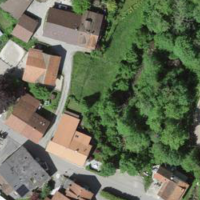
EUNIS habitat code: 52
Species observed at this site:
Geum rivale